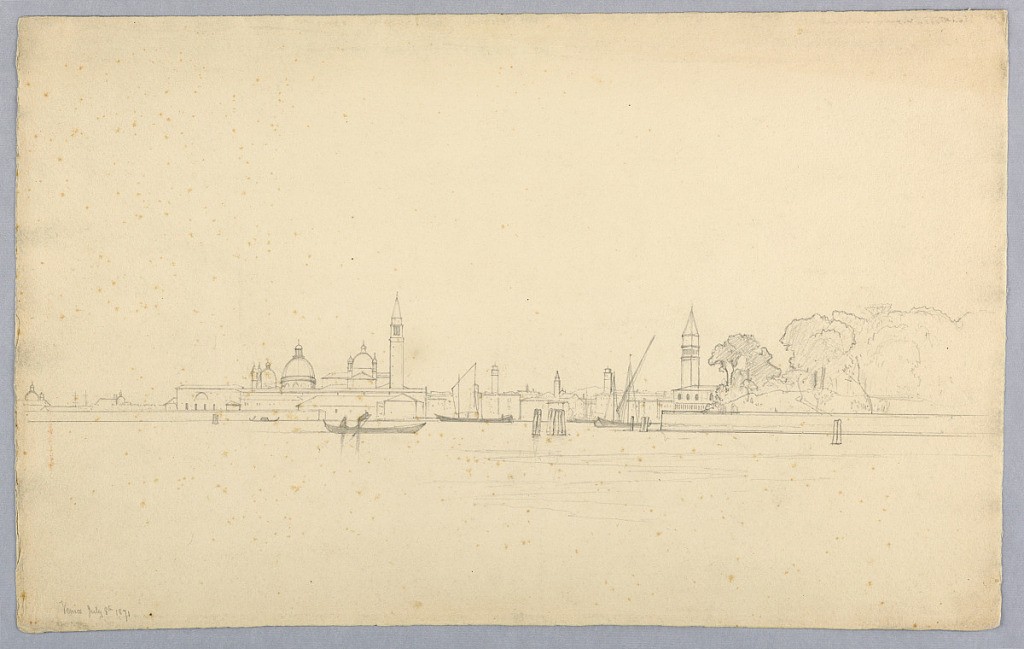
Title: Study of lagoon, Venice, Italy
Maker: William Stanley Haseltine, American, 1835–1900
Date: July 8, 1871
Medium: Graphite on paper
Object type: Drawing
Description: Sketch of the lagoon in Venice with Santa Maria della Salute on the horizon.